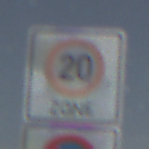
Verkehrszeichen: BeginnZone20
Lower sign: BeginnEingeschraenktesHalteverbotZone
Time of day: Night
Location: Outdoor (Nature)
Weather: Clear
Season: NotSpecified
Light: Natural